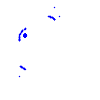
Particle: kaon